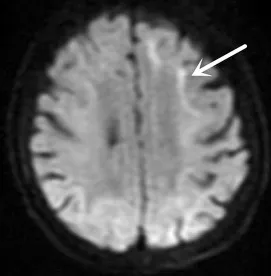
Imaging examination. (B) The DWI sequence of the head MRI suggests a high signal shadow in the white matter and gray matter junction area, especially on the left side, which is characteristic of the inclusion disease in the nuclei of the neurons.
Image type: radiology (mri)